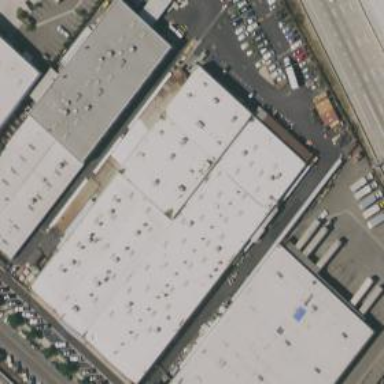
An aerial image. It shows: Industrial building.